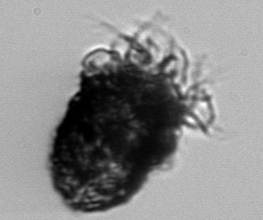
Label: Stenosemella_pacifica